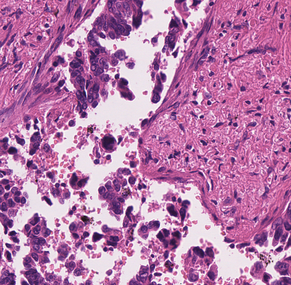
Tumor epithelial tissue: yes
Tumor-associated stroma tissue: yes
Normal tissue: no